Question: I am plotting data on a map using this code:
'''
import numpy as np
import matplotlib as mpl
import matplotlib.pyplot as plt
import matplotlib.cm as cm
from mpl_toolkits.basemap import Basemap
from matplotlib.patches import Polygon
from scipy.io import netcdf
ncfile = netcdf.netcdf_file(myfile.nc,'r')
lon = ncfile.variables['longitude'][:]
lat = ncfile.variables['latitude'][:]
data = ncfile.variables['mydata'][:]
ncfile.close()
m = Basemap(projection='nplaea', boundinglat=40, lon_0=270)
m.drawcoastlines(linewidth=.6, zorder=2)
m.drawparallels(np.arange(-80.,81.,20.), zorder=1)
m.drawmeridians(np.arange(-180.,181.,20.), zorder=1)
cNorm = mpl.colors.Normalize(vmin=0, vmax=np.nanmax(data))
cmap = plt.get_cmap('jet')
lons, lats = np.meshgrid(lon, lat)
x, y = m(lons, lats)
datamap = m.pcolor(x, y, data, zorder=0)
datamap.set_norm(cNorm)
plt.colorbar(datamap, cmap=cmap, norm=cNorm, shrink=0.5)
plt.savefig('figures/map_polar.png', dpi=150, bbox_inches='tight', pad_inches=0.4)
'''
This results in this image:
As you can see, there are white gaps between the grid cells. How can I get rid of them?
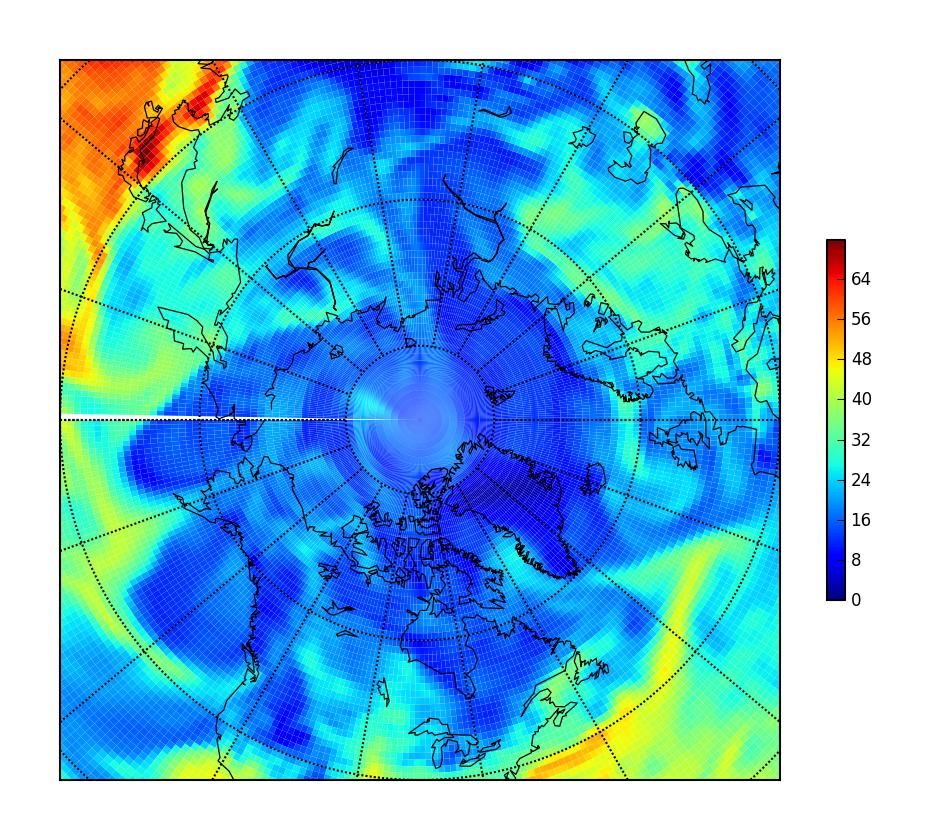
Answer: I had the same problem once. It's very likely the problem is in 'longitude'.
Make sure '0' and '360' both exist in the input. If not, manually add them, and
make change to the 'mydata' accordingly so that they have the same shape.